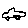
Label: car